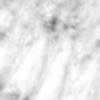
Label: no_change